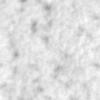
Label: no_change